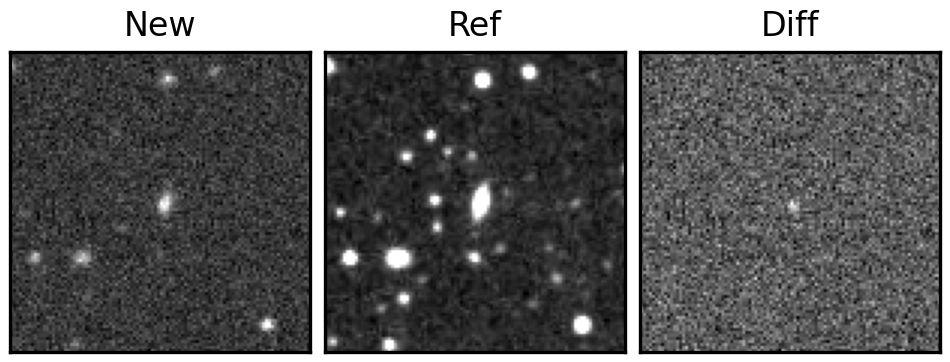
Label: real